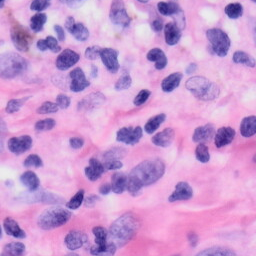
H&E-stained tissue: Skin